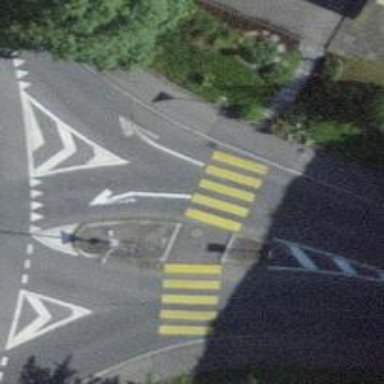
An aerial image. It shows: Marked zebra crossing with island.